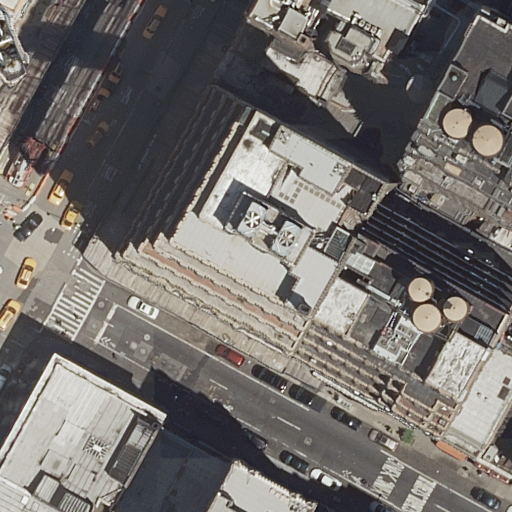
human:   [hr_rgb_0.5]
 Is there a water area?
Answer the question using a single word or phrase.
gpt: no

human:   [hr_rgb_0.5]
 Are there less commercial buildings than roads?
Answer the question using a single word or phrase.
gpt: yes

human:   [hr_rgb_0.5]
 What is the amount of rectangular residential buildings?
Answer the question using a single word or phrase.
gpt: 11

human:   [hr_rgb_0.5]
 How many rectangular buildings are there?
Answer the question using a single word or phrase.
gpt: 11

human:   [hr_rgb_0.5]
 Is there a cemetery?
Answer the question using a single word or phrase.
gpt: no

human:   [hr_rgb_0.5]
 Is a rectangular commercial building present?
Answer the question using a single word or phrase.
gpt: no

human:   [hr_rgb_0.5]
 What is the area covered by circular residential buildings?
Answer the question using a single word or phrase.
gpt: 0m2

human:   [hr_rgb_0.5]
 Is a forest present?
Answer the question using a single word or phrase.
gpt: no

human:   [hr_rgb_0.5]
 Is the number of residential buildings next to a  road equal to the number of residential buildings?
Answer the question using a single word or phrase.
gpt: yes

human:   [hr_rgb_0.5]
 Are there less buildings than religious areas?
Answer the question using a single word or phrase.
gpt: no

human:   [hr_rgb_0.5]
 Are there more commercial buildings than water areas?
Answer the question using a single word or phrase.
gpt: no

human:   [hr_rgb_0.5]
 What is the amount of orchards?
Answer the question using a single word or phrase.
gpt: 0

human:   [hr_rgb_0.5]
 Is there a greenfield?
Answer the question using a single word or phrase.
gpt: no

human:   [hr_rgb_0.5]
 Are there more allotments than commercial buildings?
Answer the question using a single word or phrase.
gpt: no

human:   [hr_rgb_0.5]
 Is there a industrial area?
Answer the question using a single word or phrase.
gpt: no

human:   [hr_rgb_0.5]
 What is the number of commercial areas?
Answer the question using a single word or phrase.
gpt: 0

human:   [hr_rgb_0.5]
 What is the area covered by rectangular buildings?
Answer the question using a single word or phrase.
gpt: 2712m2

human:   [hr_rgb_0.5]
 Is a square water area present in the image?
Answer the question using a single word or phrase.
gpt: no

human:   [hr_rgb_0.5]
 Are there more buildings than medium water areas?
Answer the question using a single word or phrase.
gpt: yes

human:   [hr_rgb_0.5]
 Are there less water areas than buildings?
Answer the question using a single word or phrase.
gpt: yes

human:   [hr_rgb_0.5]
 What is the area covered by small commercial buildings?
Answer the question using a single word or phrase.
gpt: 0m2

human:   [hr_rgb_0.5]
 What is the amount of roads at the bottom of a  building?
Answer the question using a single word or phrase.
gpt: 2

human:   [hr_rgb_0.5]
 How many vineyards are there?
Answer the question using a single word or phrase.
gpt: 0

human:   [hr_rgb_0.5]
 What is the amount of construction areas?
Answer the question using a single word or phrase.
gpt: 0

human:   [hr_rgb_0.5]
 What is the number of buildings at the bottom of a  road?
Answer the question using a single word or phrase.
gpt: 9

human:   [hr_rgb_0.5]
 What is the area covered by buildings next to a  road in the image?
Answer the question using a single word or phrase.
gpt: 7464m2

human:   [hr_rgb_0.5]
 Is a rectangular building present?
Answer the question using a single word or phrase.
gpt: yes

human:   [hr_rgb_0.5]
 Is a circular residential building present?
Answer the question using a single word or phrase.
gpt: no

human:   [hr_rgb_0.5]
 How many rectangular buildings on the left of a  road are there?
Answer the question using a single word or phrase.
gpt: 5

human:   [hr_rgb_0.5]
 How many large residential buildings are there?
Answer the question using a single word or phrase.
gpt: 6

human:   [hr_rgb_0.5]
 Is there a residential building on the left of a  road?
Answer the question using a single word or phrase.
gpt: yes

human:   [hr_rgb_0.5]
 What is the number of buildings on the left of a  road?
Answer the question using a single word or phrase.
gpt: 5

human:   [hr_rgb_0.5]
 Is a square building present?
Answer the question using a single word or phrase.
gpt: no

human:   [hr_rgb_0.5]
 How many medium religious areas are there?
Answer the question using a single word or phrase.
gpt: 0

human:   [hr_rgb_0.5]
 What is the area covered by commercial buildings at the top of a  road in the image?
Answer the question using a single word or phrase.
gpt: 0m2

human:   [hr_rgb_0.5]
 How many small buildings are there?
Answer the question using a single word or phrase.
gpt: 2